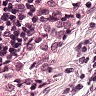
Metastatic tissue present: no